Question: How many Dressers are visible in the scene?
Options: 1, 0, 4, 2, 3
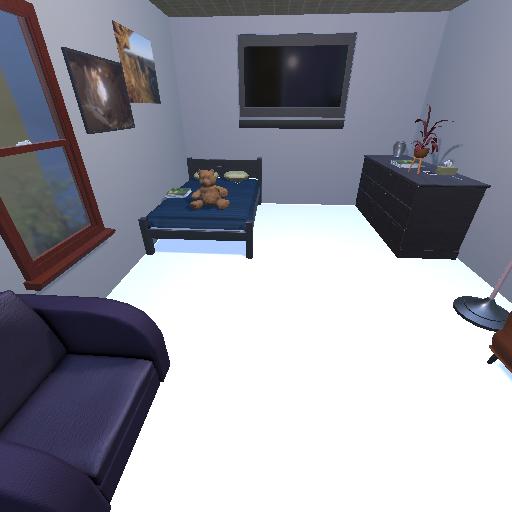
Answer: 1